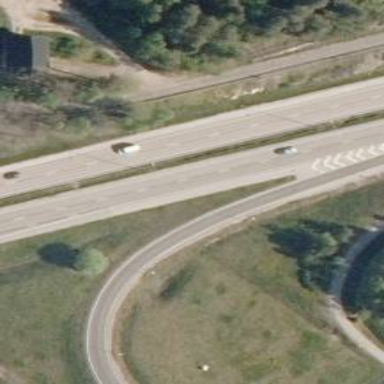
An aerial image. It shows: Asphalt trunk link road.